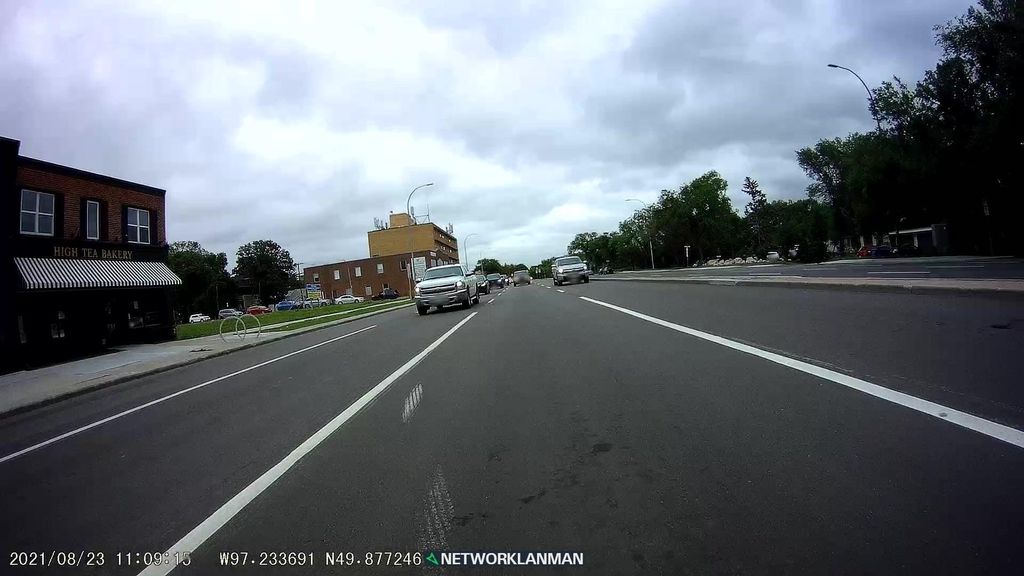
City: winnipeg